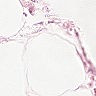
Metastatic tissue present: no